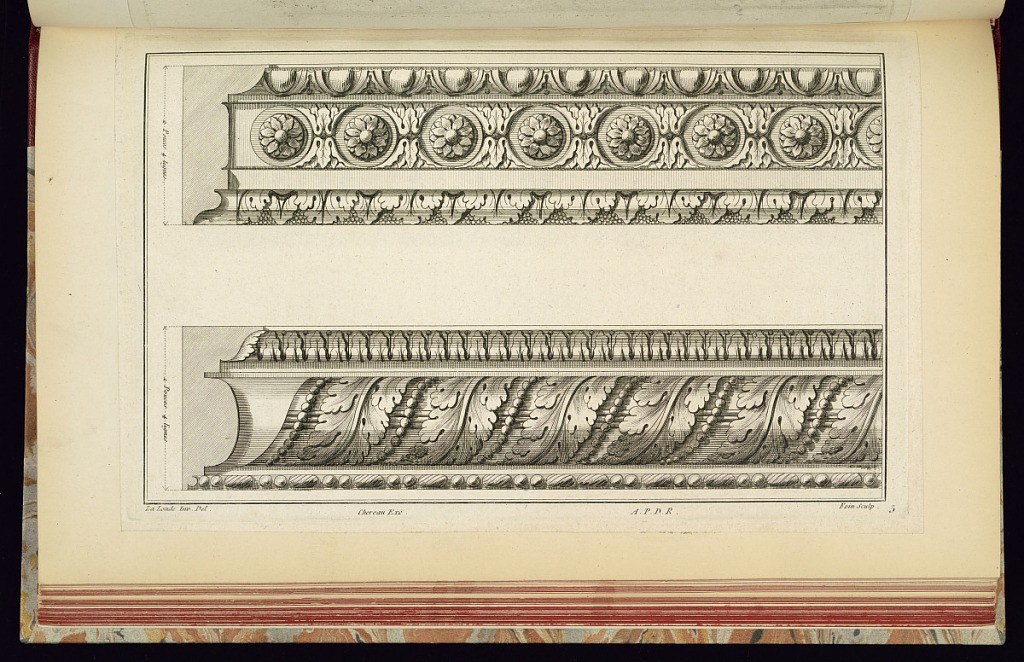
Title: Cornice Designs
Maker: Richard de Lalonde, French, active 1780–96
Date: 1775-1788
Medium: Etching on off-white laid paper
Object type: Print
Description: Two cornice designs, one above the other. The top cornice is decorated with, from top to bottom, egg and dart, rosette, and acanthus leaf ornamentation. The profile is indicated at the left, as is a scale of "2 Pouces 4 lignes." The bottom cornice is decorated with lancet leaf, ribbon twirl of leaf and bead course, and bead and bar course ornamentation. The profile is indicated on the left, as is a scale of "2 Pouces 4 lignes." The plate is signed and numbered but does not indicate an album letter.